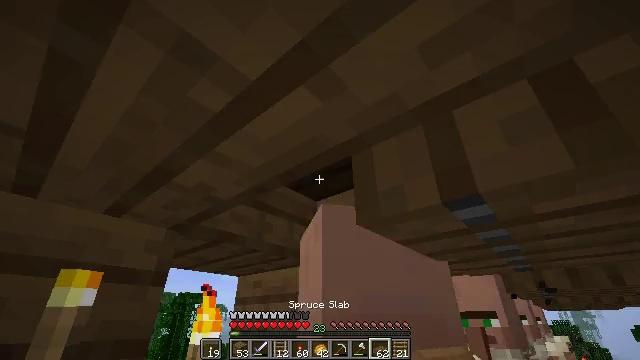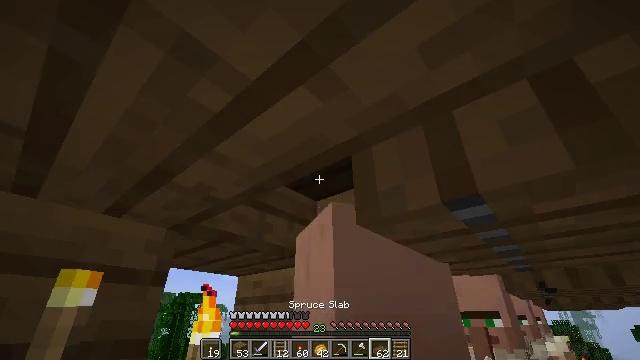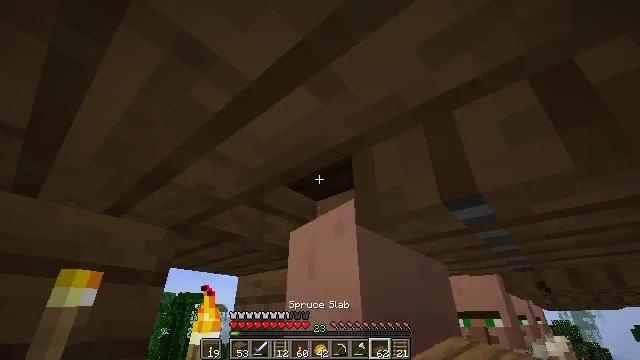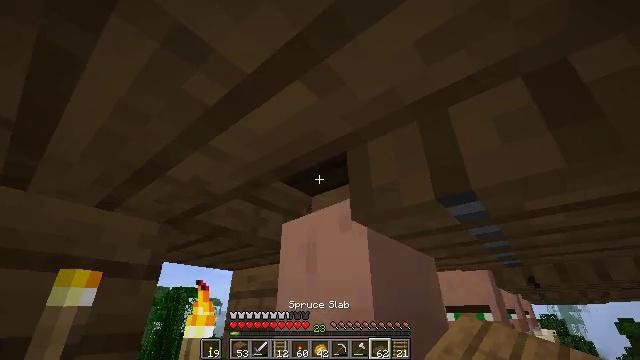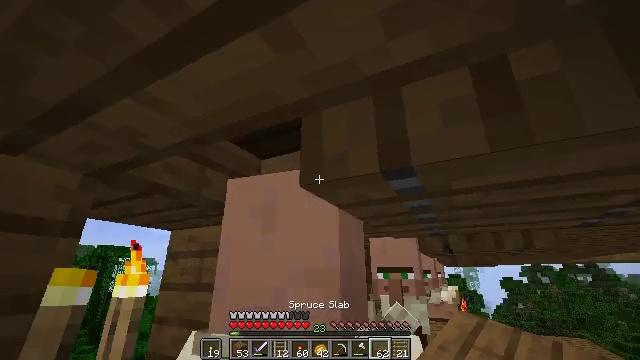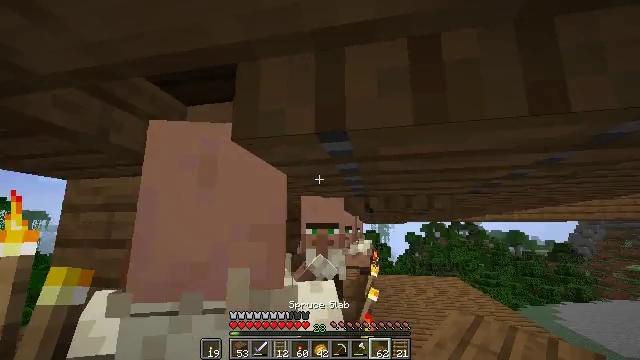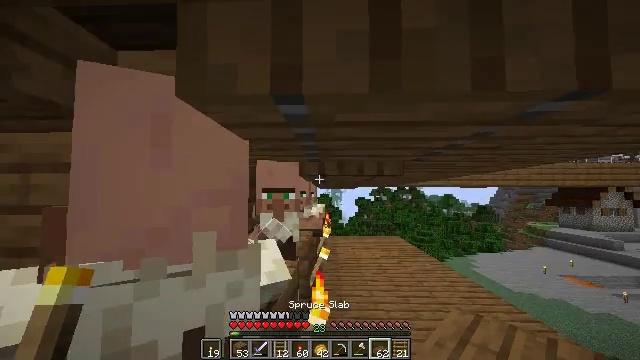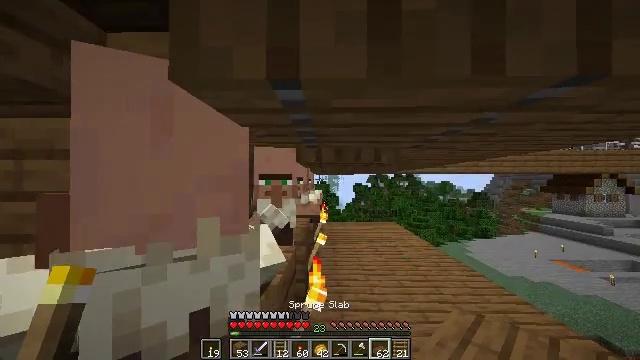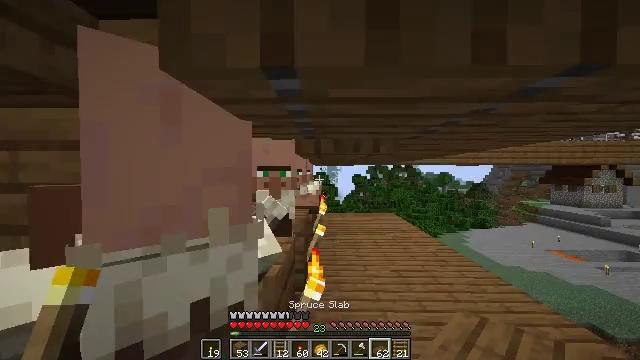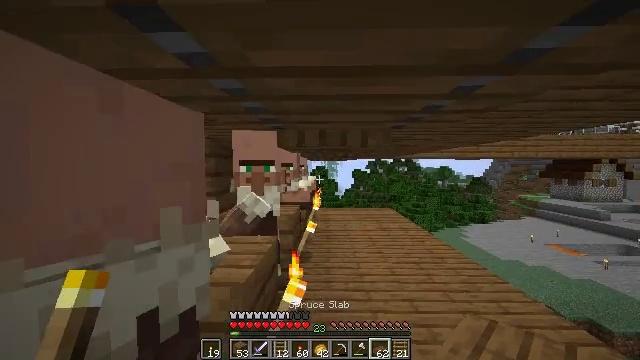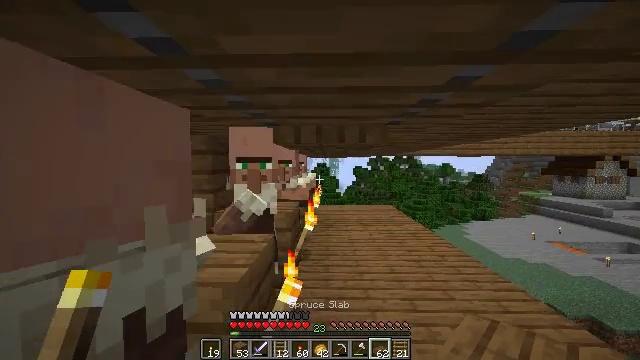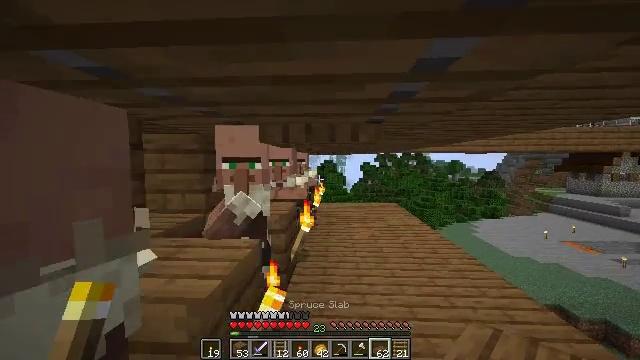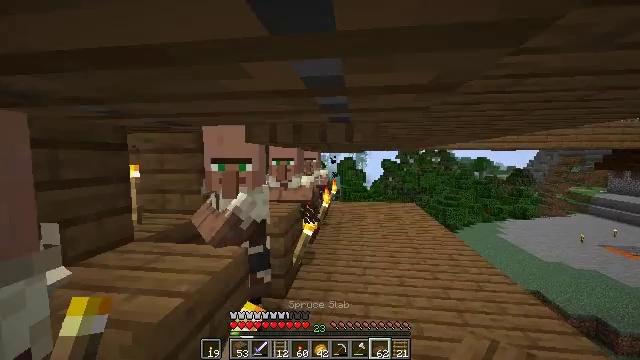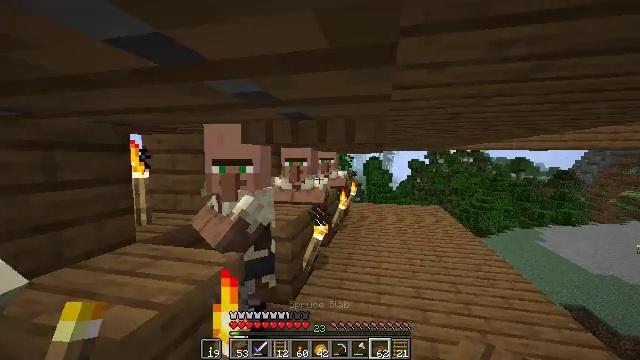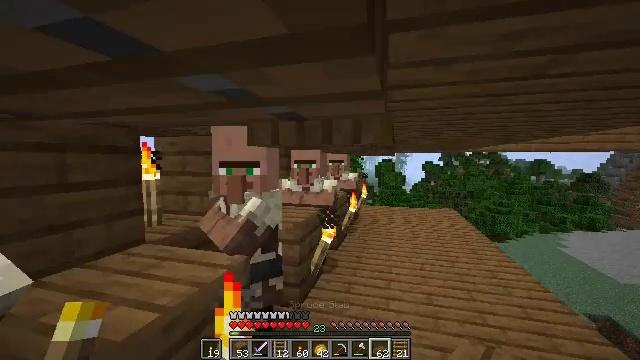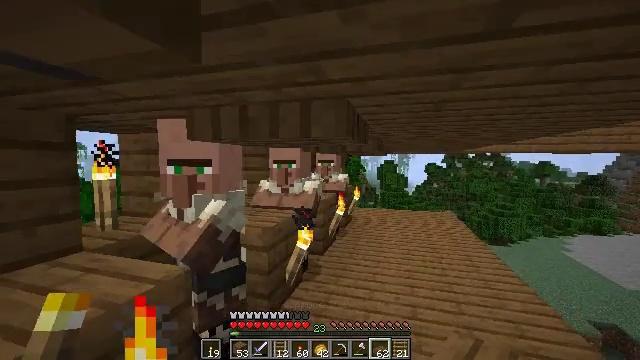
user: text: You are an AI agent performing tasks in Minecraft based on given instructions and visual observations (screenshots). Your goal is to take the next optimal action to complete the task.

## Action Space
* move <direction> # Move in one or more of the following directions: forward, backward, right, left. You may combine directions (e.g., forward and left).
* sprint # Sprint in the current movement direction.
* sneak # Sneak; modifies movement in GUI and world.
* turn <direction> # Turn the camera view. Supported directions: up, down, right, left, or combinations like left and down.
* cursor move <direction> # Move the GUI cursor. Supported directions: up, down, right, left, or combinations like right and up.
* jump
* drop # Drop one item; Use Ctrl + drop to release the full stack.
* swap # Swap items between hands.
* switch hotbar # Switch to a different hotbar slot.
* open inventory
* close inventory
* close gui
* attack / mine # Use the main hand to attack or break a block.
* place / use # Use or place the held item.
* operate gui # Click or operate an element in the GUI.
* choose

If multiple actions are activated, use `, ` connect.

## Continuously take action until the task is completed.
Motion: motion action
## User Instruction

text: Break spruce planks from a structure.
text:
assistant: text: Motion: no_op
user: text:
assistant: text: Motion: no_op
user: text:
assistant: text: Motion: turn right and down
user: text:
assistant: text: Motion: turn right and down
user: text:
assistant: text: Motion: turn right and down
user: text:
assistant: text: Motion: turn right and down
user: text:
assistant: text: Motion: turn down
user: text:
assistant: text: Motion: move forward and move right, turn down
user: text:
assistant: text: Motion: move forward and move right, turn down
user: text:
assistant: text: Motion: move forward and move right
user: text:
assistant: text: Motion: move forward and move right, turn left
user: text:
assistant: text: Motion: move forward and move right, turn left
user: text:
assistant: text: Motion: move forward and move right, turn left
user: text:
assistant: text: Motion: move forward and move right, turn left
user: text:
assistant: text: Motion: move forward and move right
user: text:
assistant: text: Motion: move forward, turn left and up
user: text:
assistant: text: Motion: move forward, turn left and up
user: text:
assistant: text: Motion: move forward, turn left and up
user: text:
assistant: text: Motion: turn left and up
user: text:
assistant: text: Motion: turn left and up
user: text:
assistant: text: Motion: turn left and up
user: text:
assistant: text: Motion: move forward, turn left and up
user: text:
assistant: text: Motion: move forward and move left
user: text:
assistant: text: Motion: move forward and move left
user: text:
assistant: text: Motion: move forward and move left, turn right and up
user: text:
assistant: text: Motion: move forward and move left, turn right and up
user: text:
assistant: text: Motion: no_op
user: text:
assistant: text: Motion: no_op
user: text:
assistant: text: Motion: no_op
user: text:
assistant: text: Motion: no_op